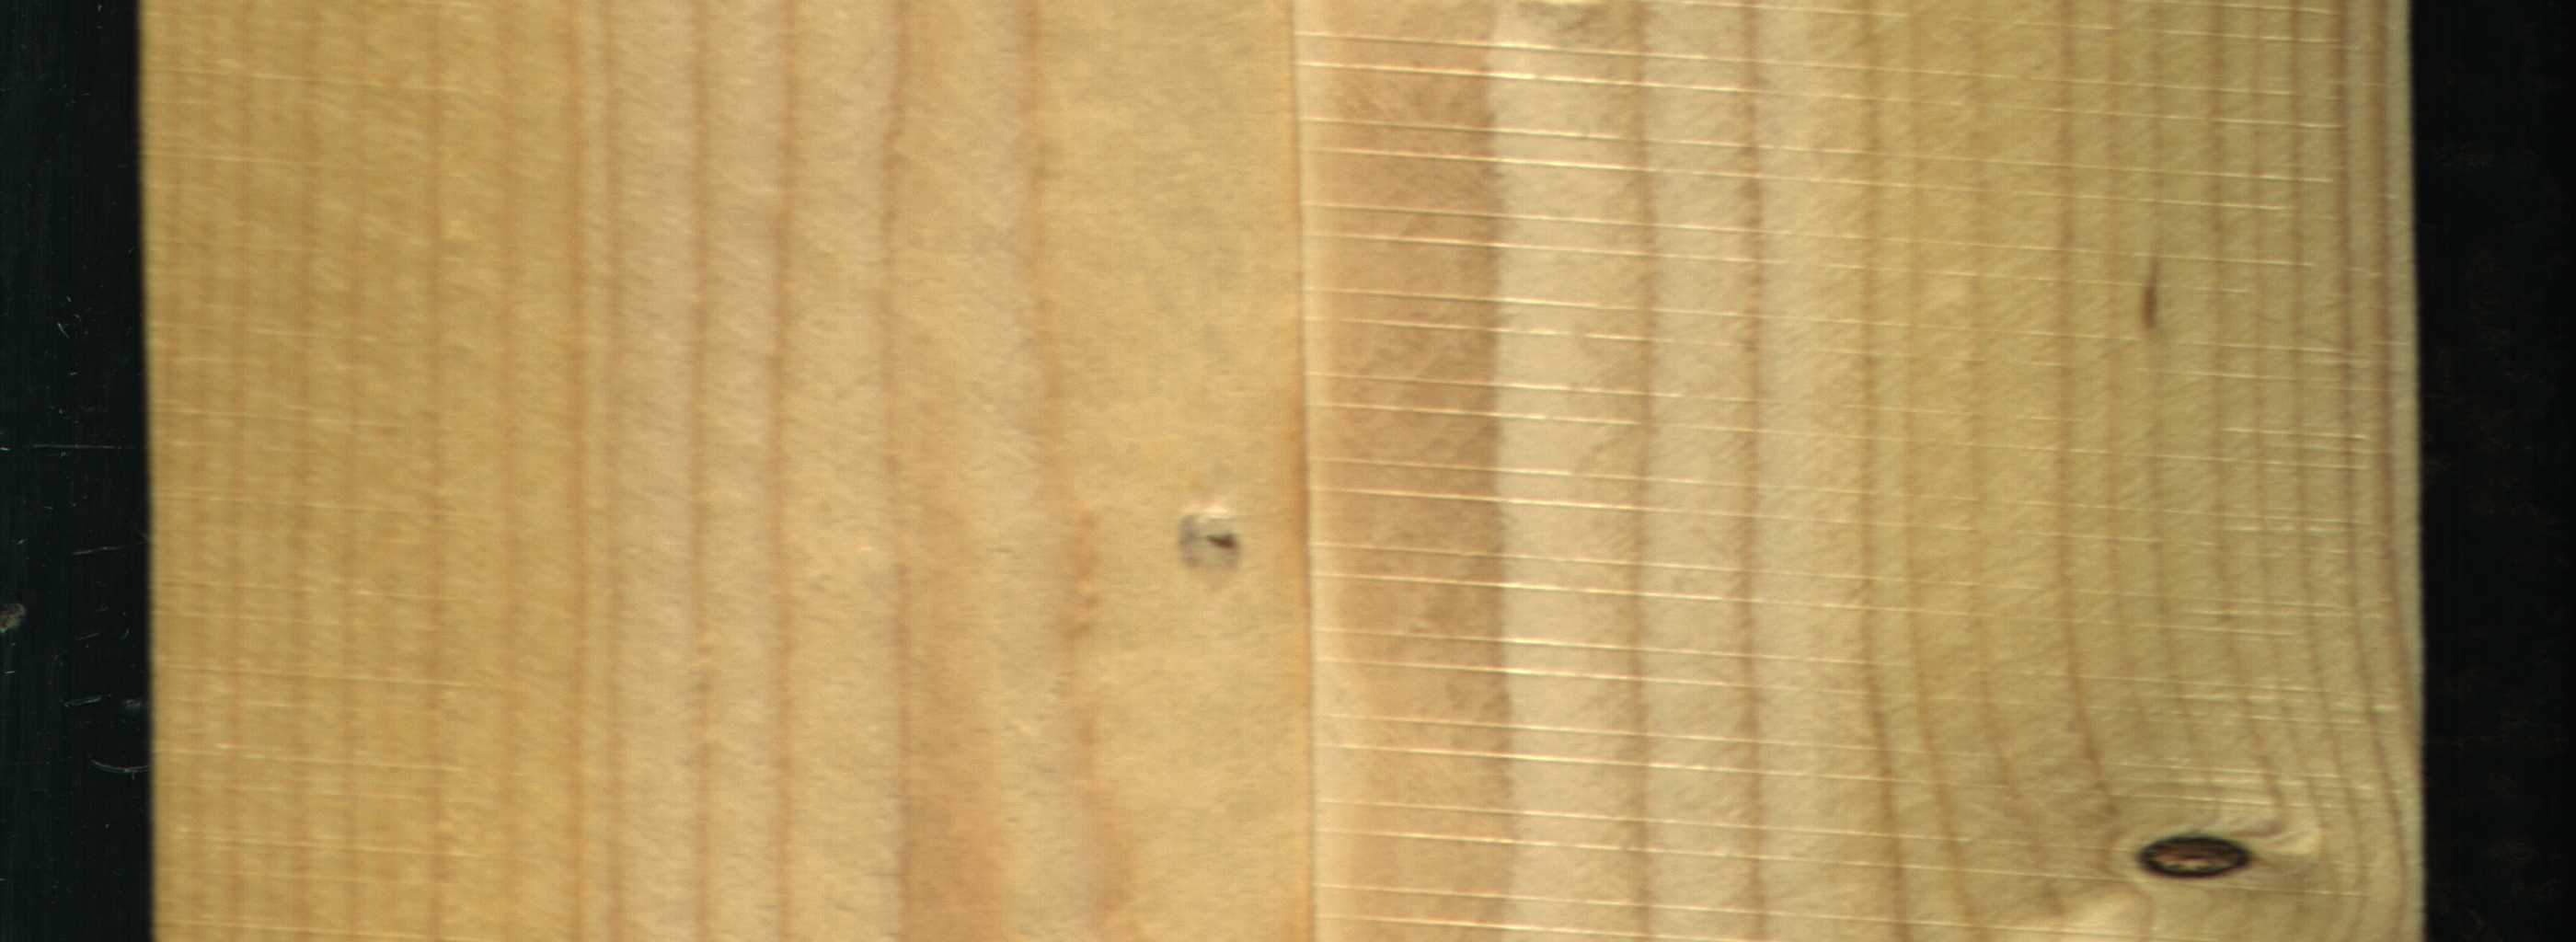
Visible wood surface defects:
Dead_Knot